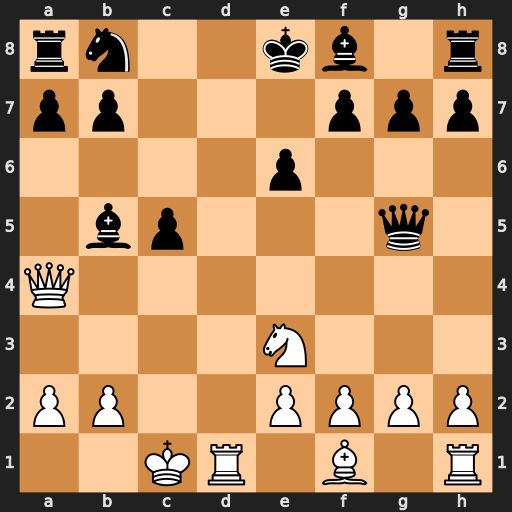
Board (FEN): rn2kb1r/pp3ppp/4p3/1bp3q1/Q7/4N3/PP2PPPP/2KR1B1R
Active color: w
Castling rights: kq
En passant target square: -
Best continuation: Qxb5+ Nc6 Qxb7